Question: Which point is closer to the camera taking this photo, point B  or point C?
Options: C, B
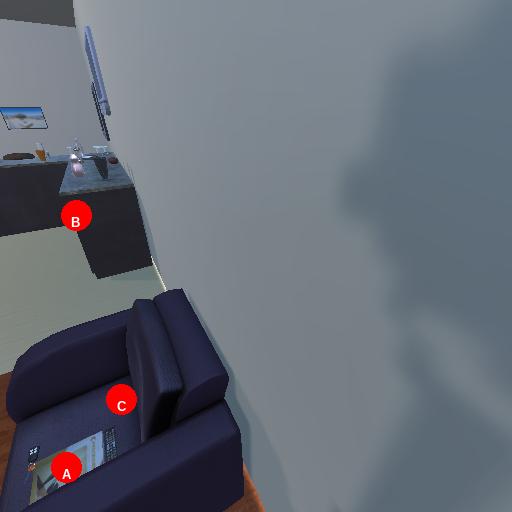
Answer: C